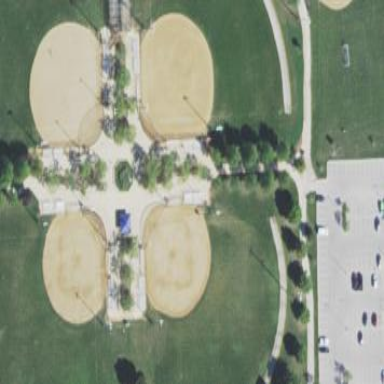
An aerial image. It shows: Baseball pitch for leisure and sports activities.